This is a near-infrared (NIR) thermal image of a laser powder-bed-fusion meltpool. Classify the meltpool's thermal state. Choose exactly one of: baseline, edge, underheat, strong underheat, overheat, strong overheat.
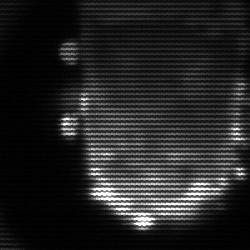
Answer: baseline